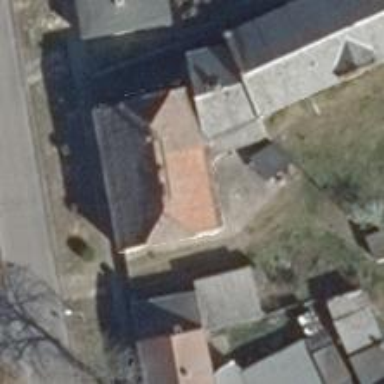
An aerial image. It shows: Simple and straightforward house.